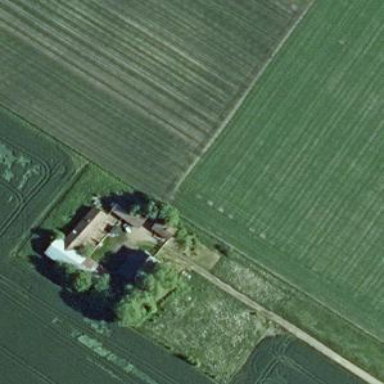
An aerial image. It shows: Farmyard in rural farm setting.